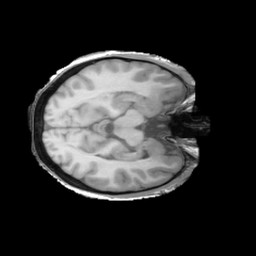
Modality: T1w
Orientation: axial
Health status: ill
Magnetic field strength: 3 T